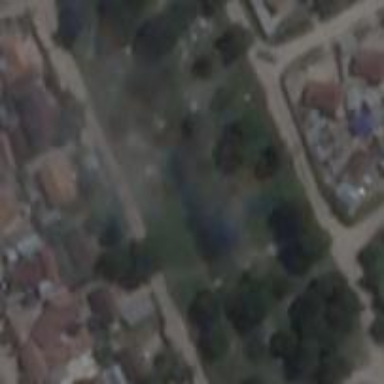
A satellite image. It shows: Cemetery.